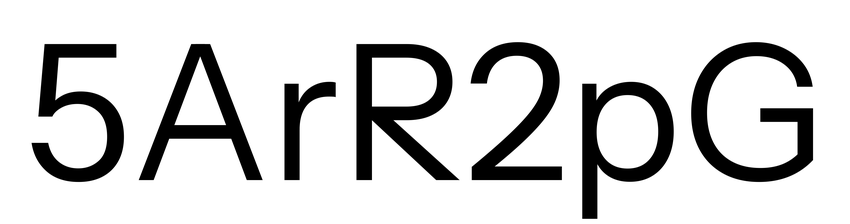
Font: InstrumentSans_Regular